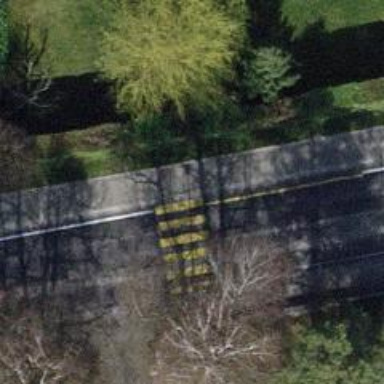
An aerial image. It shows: Zebra crossing on the road.